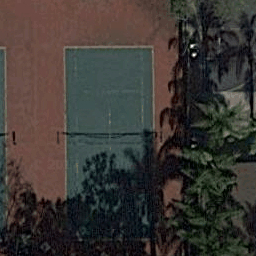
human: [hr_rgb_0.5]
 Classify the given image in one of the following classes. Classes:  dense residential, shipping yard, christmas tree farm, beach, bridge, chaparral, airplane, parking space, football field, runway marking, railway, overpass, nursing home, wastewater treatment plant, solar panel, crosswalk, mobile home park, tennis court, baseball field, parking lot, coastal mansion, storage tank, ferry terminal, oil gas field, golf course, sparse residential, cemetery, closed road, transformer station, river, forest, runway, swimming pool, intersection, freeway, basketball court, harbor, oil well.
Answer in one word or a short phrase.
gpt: tennis court